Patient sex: M
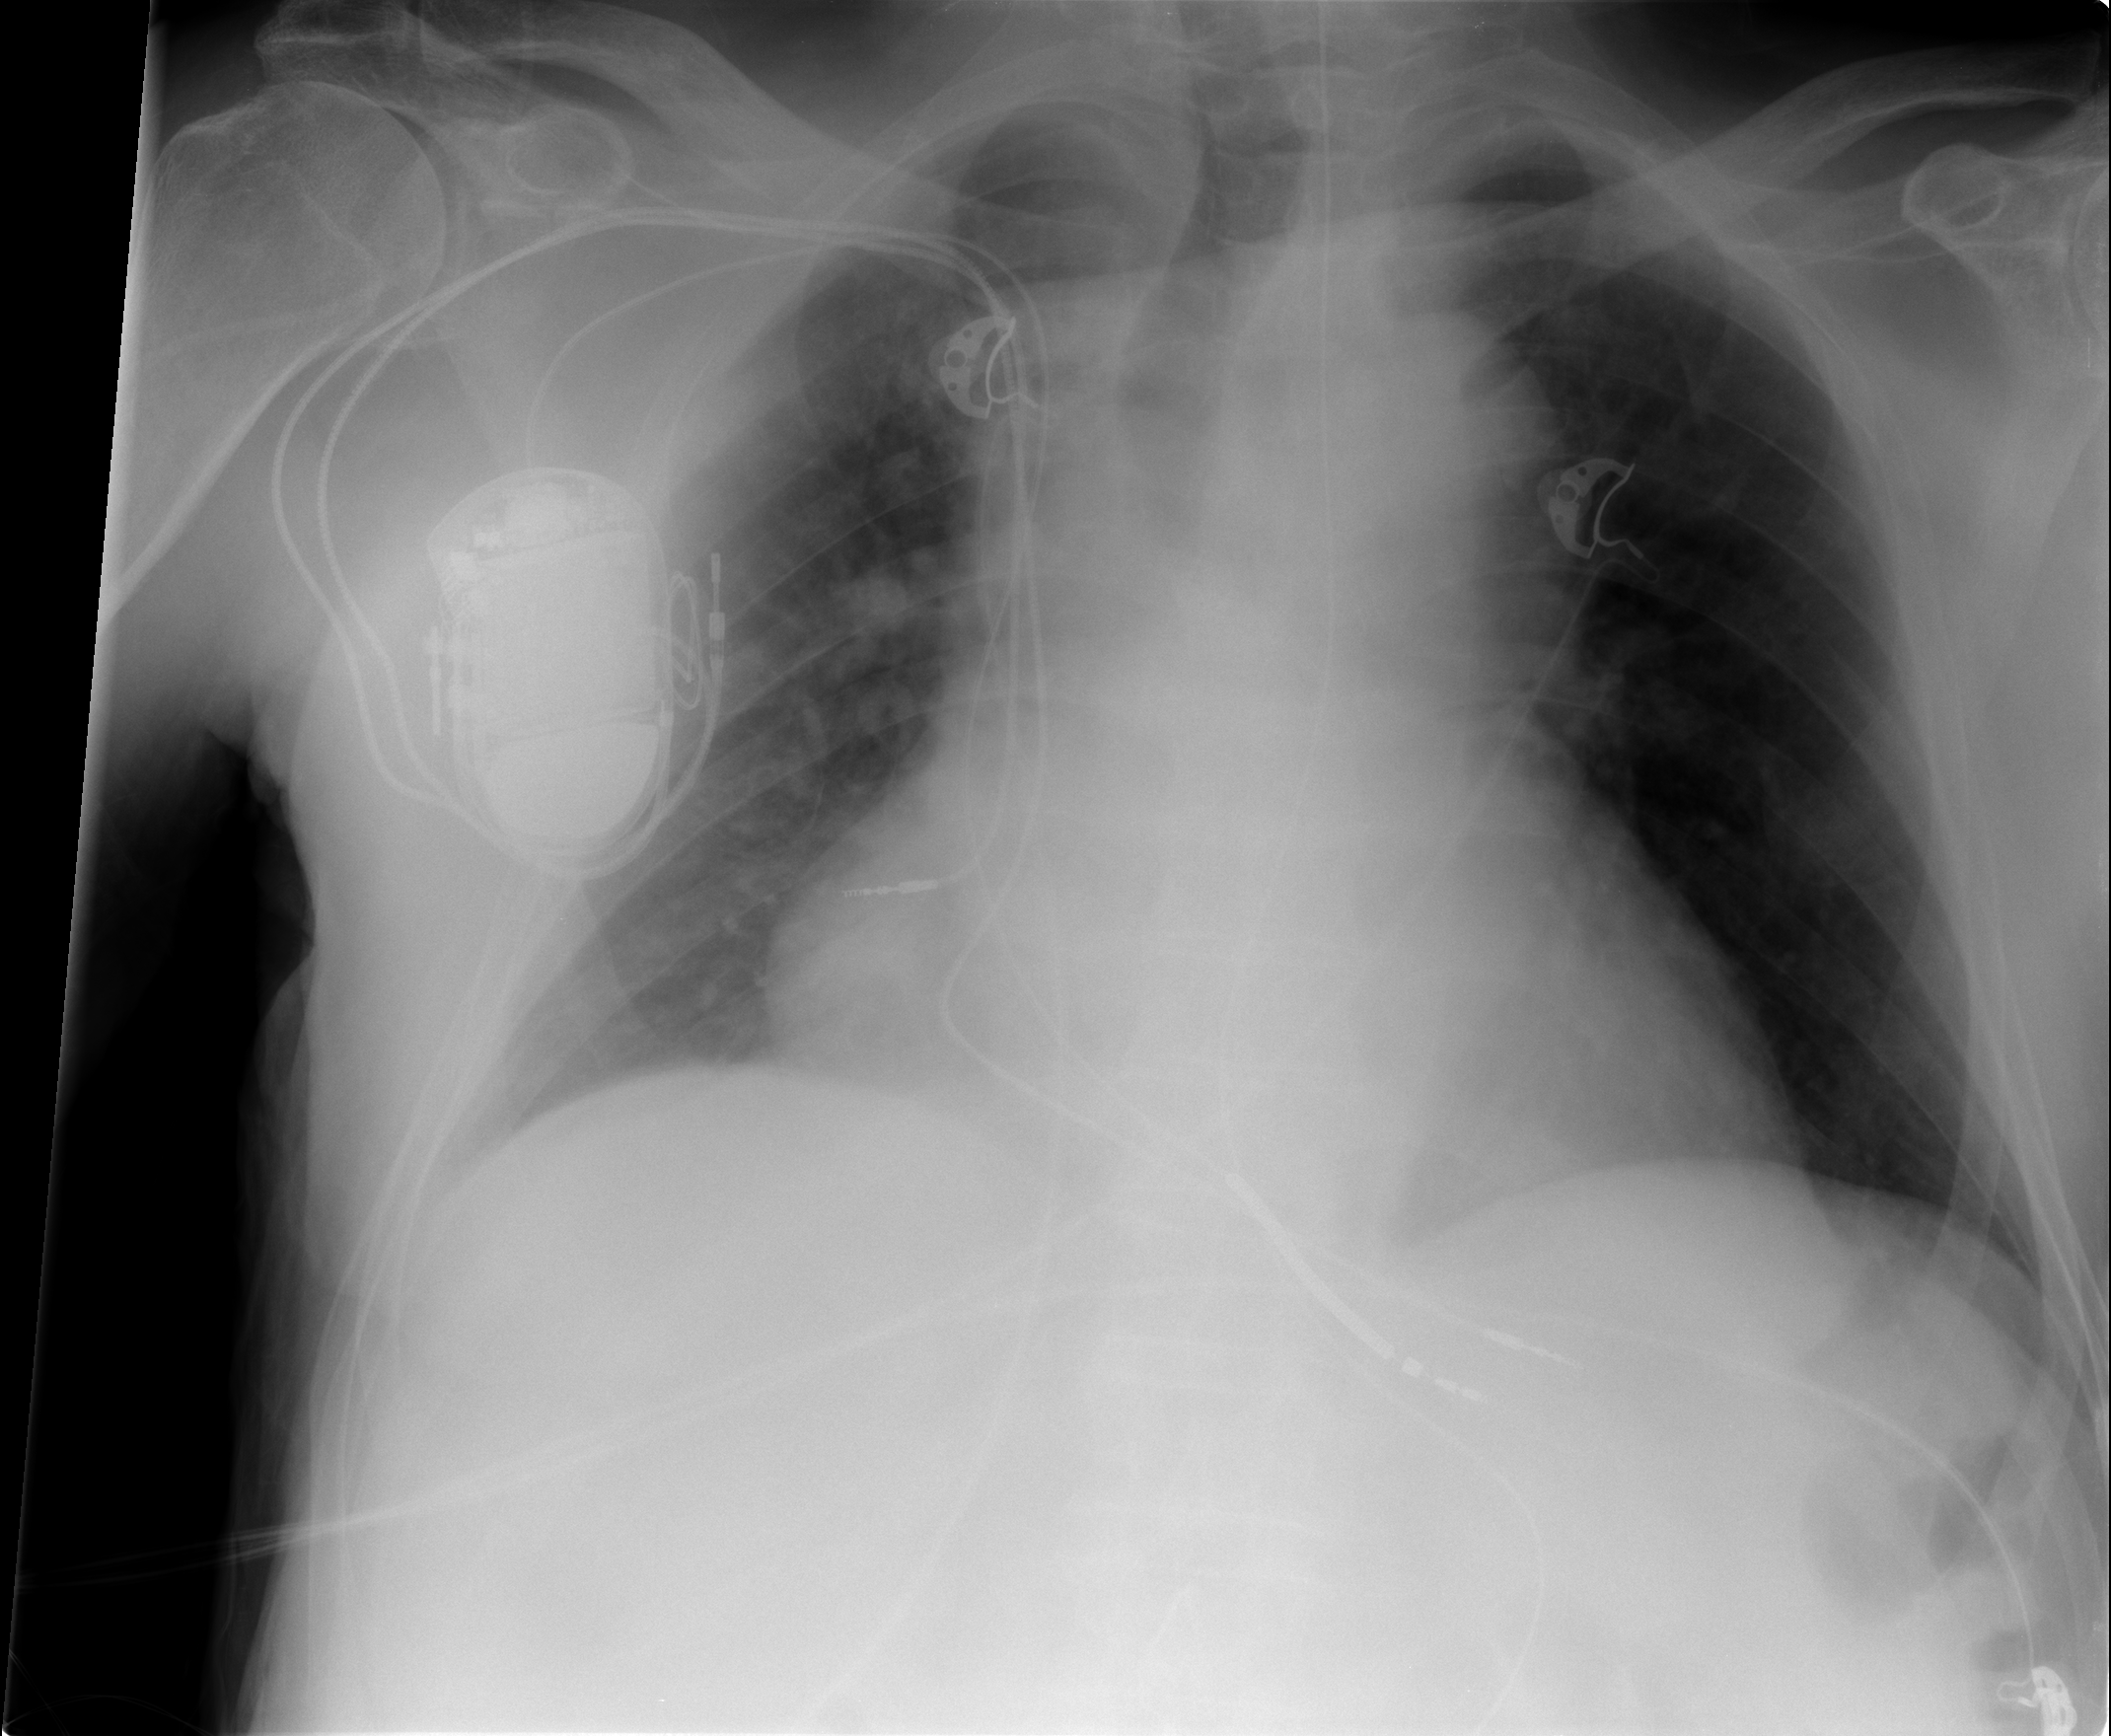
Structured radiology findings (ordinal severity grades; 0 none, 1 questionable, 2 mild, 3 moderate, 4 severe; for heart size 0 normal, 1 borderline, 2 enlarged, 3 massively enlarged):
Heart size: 3
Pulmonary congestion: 3
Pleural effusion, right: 2
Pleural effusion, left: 0
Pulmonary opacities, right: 1
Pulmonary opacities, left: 0
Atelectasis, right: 0
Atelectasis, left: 0